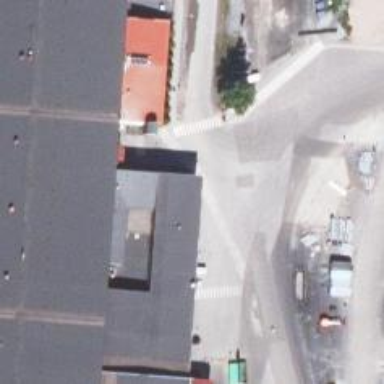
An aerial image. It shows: Marked crossing on footway.